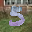
Label: 5